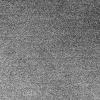
Atmospheric dust classification: dusty